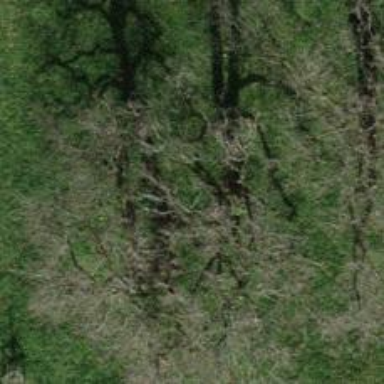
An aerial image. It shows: Single tag "natural: tree."